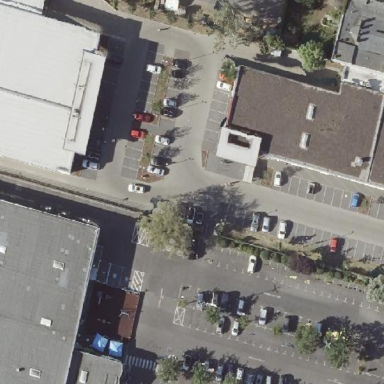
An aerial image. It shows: Retail area.